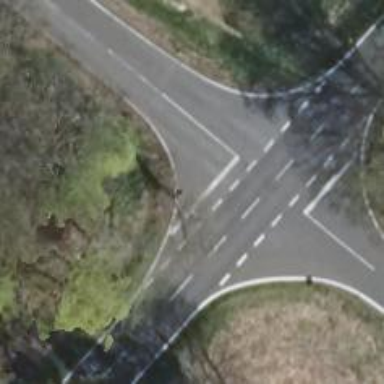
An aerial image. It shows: Secondary road with asphalt surface.